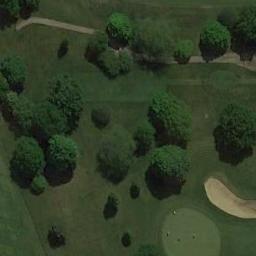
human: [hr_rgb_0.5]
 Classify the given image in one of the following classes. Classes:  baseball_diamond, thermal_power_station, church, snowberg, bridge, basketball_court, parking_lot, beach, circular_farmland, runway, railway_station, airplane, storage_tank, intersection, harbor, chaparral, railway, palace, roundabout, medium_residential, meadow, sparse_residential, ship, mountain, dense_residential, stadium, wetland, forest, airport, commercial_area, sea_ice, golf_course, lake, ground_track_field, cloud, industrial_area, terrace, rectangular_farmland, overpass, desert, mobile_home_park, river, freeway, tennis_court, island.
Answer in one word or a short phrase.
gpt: golf_course